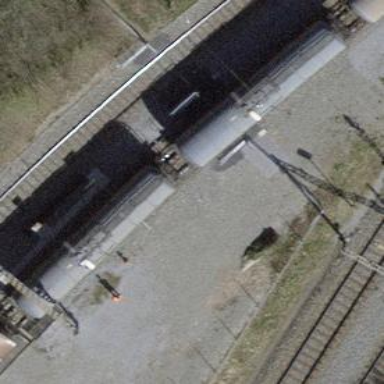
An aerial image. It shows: Rail spur service.